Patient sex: M
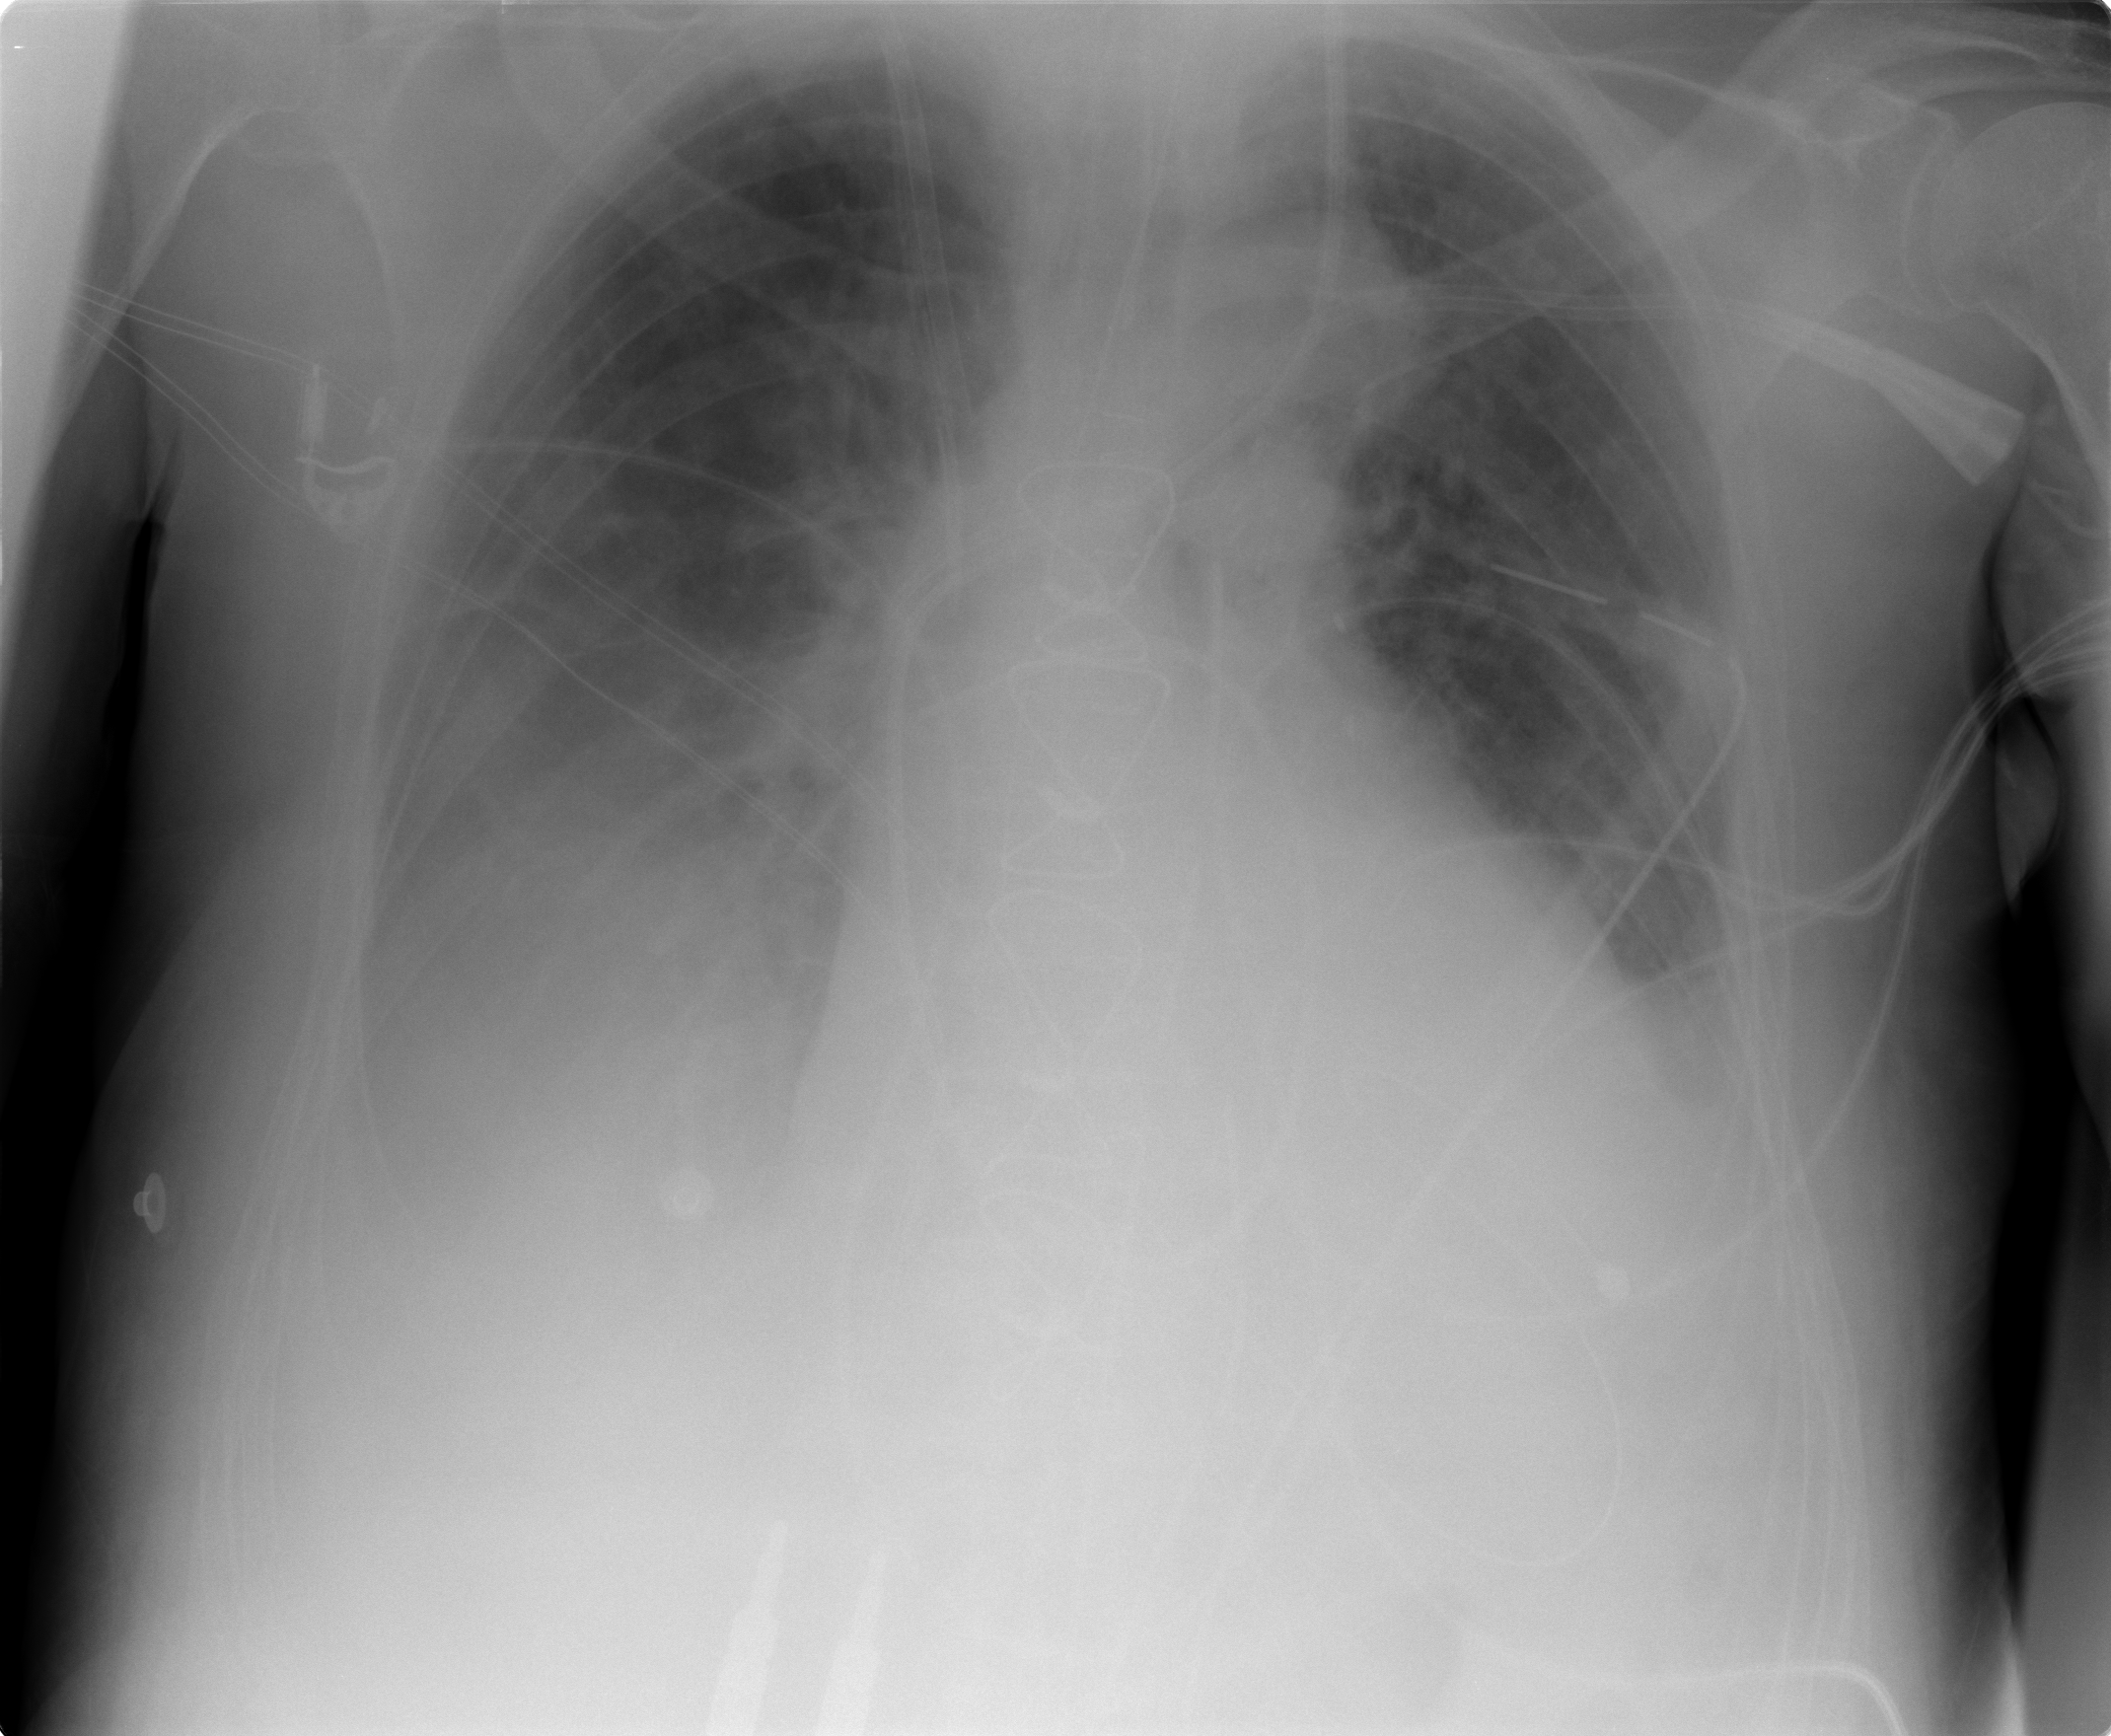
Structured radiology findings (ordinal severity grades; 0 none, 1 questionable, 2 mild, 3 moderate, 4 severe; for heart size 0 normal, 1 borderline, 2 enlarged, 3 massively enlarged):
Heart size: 1
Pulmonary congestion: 2
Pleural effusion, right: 2
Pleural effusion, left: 2
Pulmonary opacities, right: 1
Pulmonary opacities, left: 0
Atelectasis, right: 2
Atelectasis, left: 2